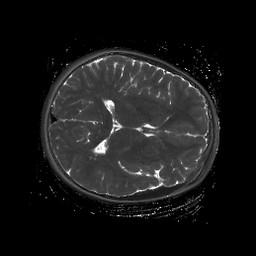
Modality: T2map
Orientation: axial
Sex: male
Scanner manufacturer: siemens
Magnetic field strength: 3 T
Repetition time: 4 s